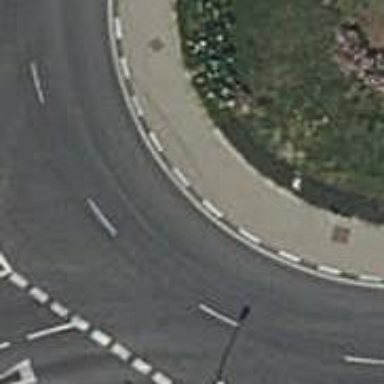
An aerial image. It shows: Tertiary road with asphalt surface leading to roundabout.